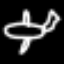
Label: airplane